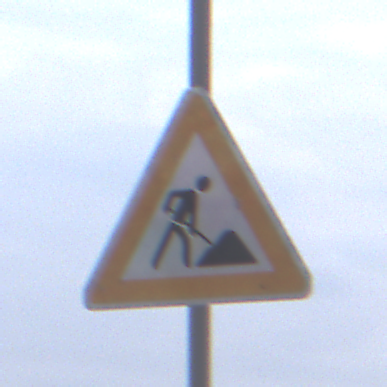
Verkehrszeichen: Arbeitsstelle
Umgebung: Outdoor, Nature
Tageszeit: MorningAfternoon
Wetter: Overcast
Licht: Natural
Jahreszeit: NotSpecified
Kontrast: LowContrast